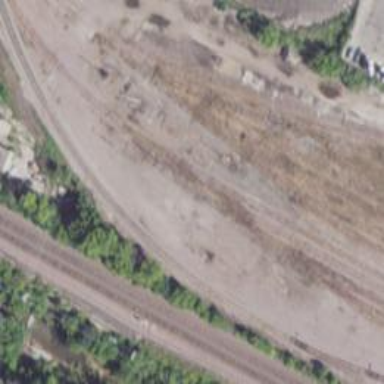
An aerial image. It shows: Rail spur service.